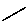
Label: line